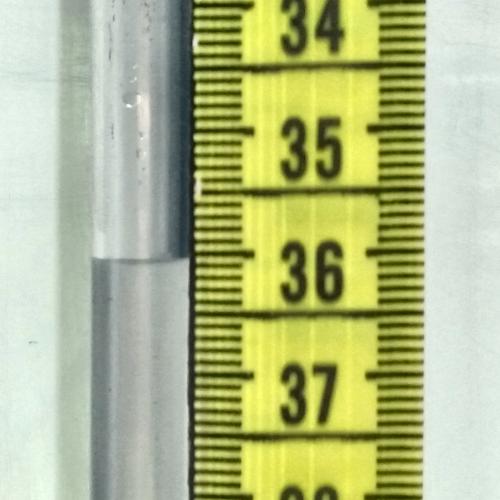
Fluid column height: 36.0 cm